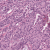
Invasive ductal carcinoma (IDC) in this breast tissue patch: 1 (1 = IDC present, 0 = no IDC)